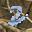
Label: 2